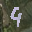
Label: 4